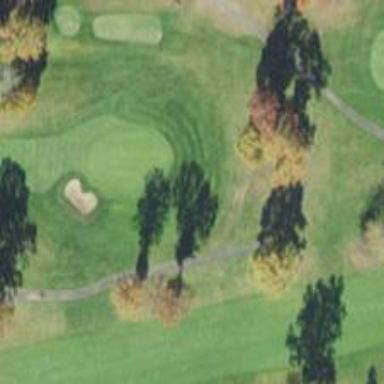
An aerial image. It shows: View of golf hole.